Question: I would like to provide another button beside "Save & Close" button on site Page Editor that will trigger save and publish action once pressed.
I went to core and made a copy of "Save & Close" button that I'm planning to modify.

I would call this button "Save & Publish", but now I'm kinda curious if I have to modify javascript to include my custom call (let's say 'javascript:scSave("myPublish:saveAndPublish")')
I'm following <URL> article to hook into pipeline and complete the action but not sure if that is proper way.
Any advice?
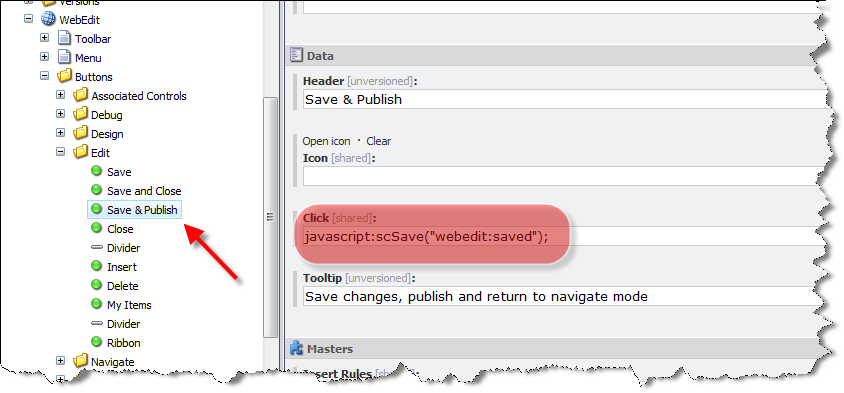
Answer: What you need to do is define a custom command in App_Config/Commands.config:
'''
<command name="myPublish:saveAndPublish"
type="YourNamespace.YourCommand, YourAssembly" />
'''
Any custom command needs to subclass Sitecore.Shell.Framework.Commands.Command and override the method 'public override void Execute(CommandContext context)'.
Use your custom command to call the PublishItem command:
'''
public override void Execute(CommandContext context)
{
var publishCommand = new PublishItem();
publishCommand.Execute(context);
}
'''
A few things to look for:
- - 'scSave("item:publish")'- - -